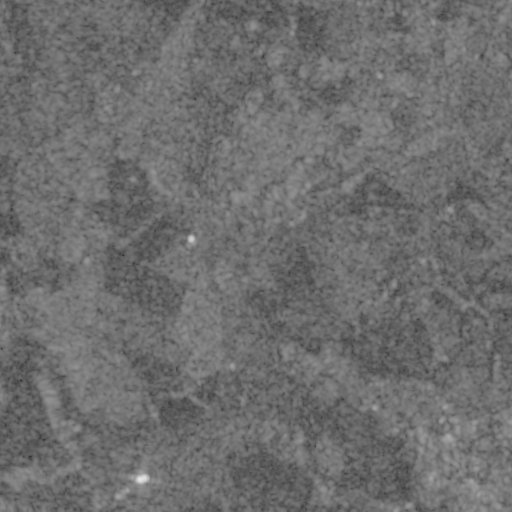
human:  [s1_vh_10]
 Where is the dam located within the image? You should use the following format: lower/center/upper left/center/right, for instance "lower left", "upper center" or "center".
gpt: The dam is located in the center of the image.
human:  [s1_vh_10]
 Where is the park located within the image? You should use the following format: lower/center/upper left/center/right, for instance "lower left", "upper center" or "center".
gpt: The park is located in the lower right of the image.
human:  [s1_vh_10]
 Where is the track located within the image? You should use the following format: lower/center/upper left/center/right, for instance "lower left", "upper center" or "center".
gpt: The track is located in the center right of the image.
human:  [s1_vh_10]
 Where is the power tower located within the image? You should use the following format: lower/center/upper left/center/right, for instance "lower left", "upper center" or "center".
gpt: There is no power tower in the image.

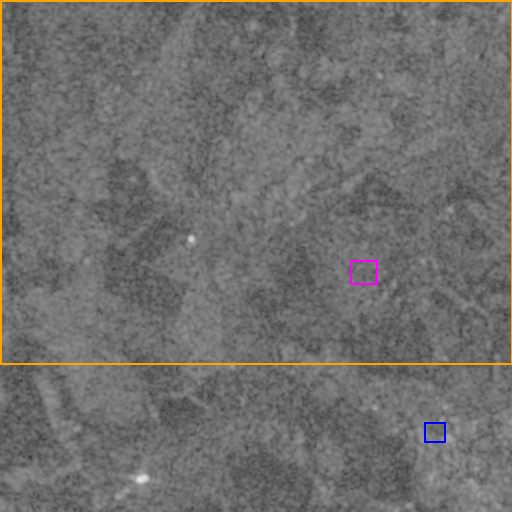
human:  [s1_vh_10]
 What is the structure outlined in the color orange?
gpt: The structure outlined in orange is a crop field.
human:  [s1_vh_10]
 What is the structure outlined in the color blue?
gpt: The structure outlined in blue is a park.
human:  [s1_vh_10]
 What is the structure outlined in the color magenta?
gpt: The structure outlined in magenta is a track.
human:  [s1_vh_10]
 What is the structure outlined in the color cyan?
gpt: There is no cyan outline.